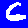
Digit: 6